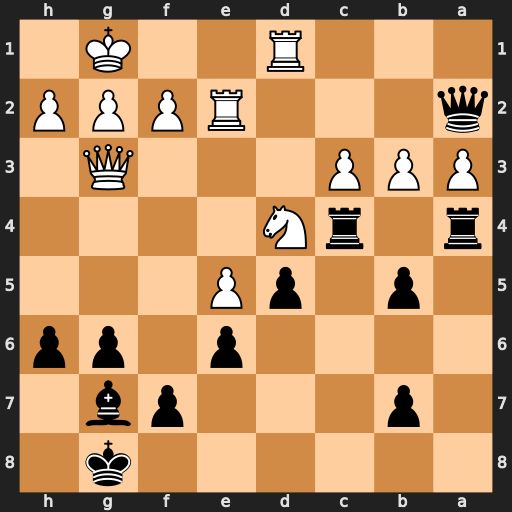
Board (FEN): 6k1/1p3pb1/4p1pp/1p1pP3/r1rN4/PPP3Q1/q3RPPP/3R2K1
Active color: b
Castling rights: -
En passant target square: -
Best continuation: Rxd4 cxd4 Qxe2 Qd3 Qxd3